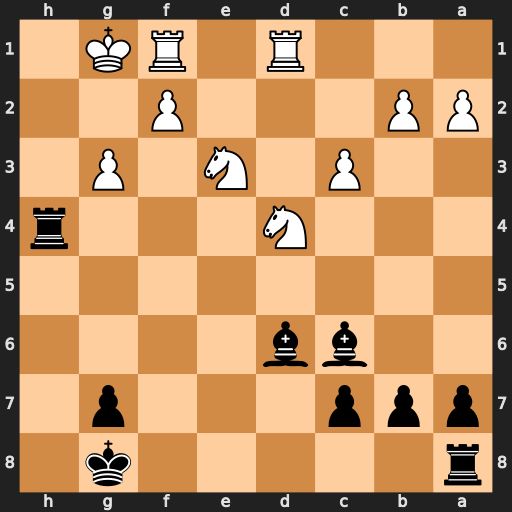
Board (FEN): r5k1/ppp3p1/2bb4/8/3N3r/2P1N1P1/PP3P2/3R1RK1
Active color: b
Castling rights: -
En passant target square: -
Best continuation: Rh1#